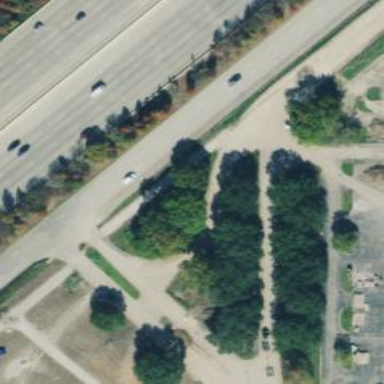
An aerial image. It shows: Secondary road with frontage road alongside.